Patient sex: M
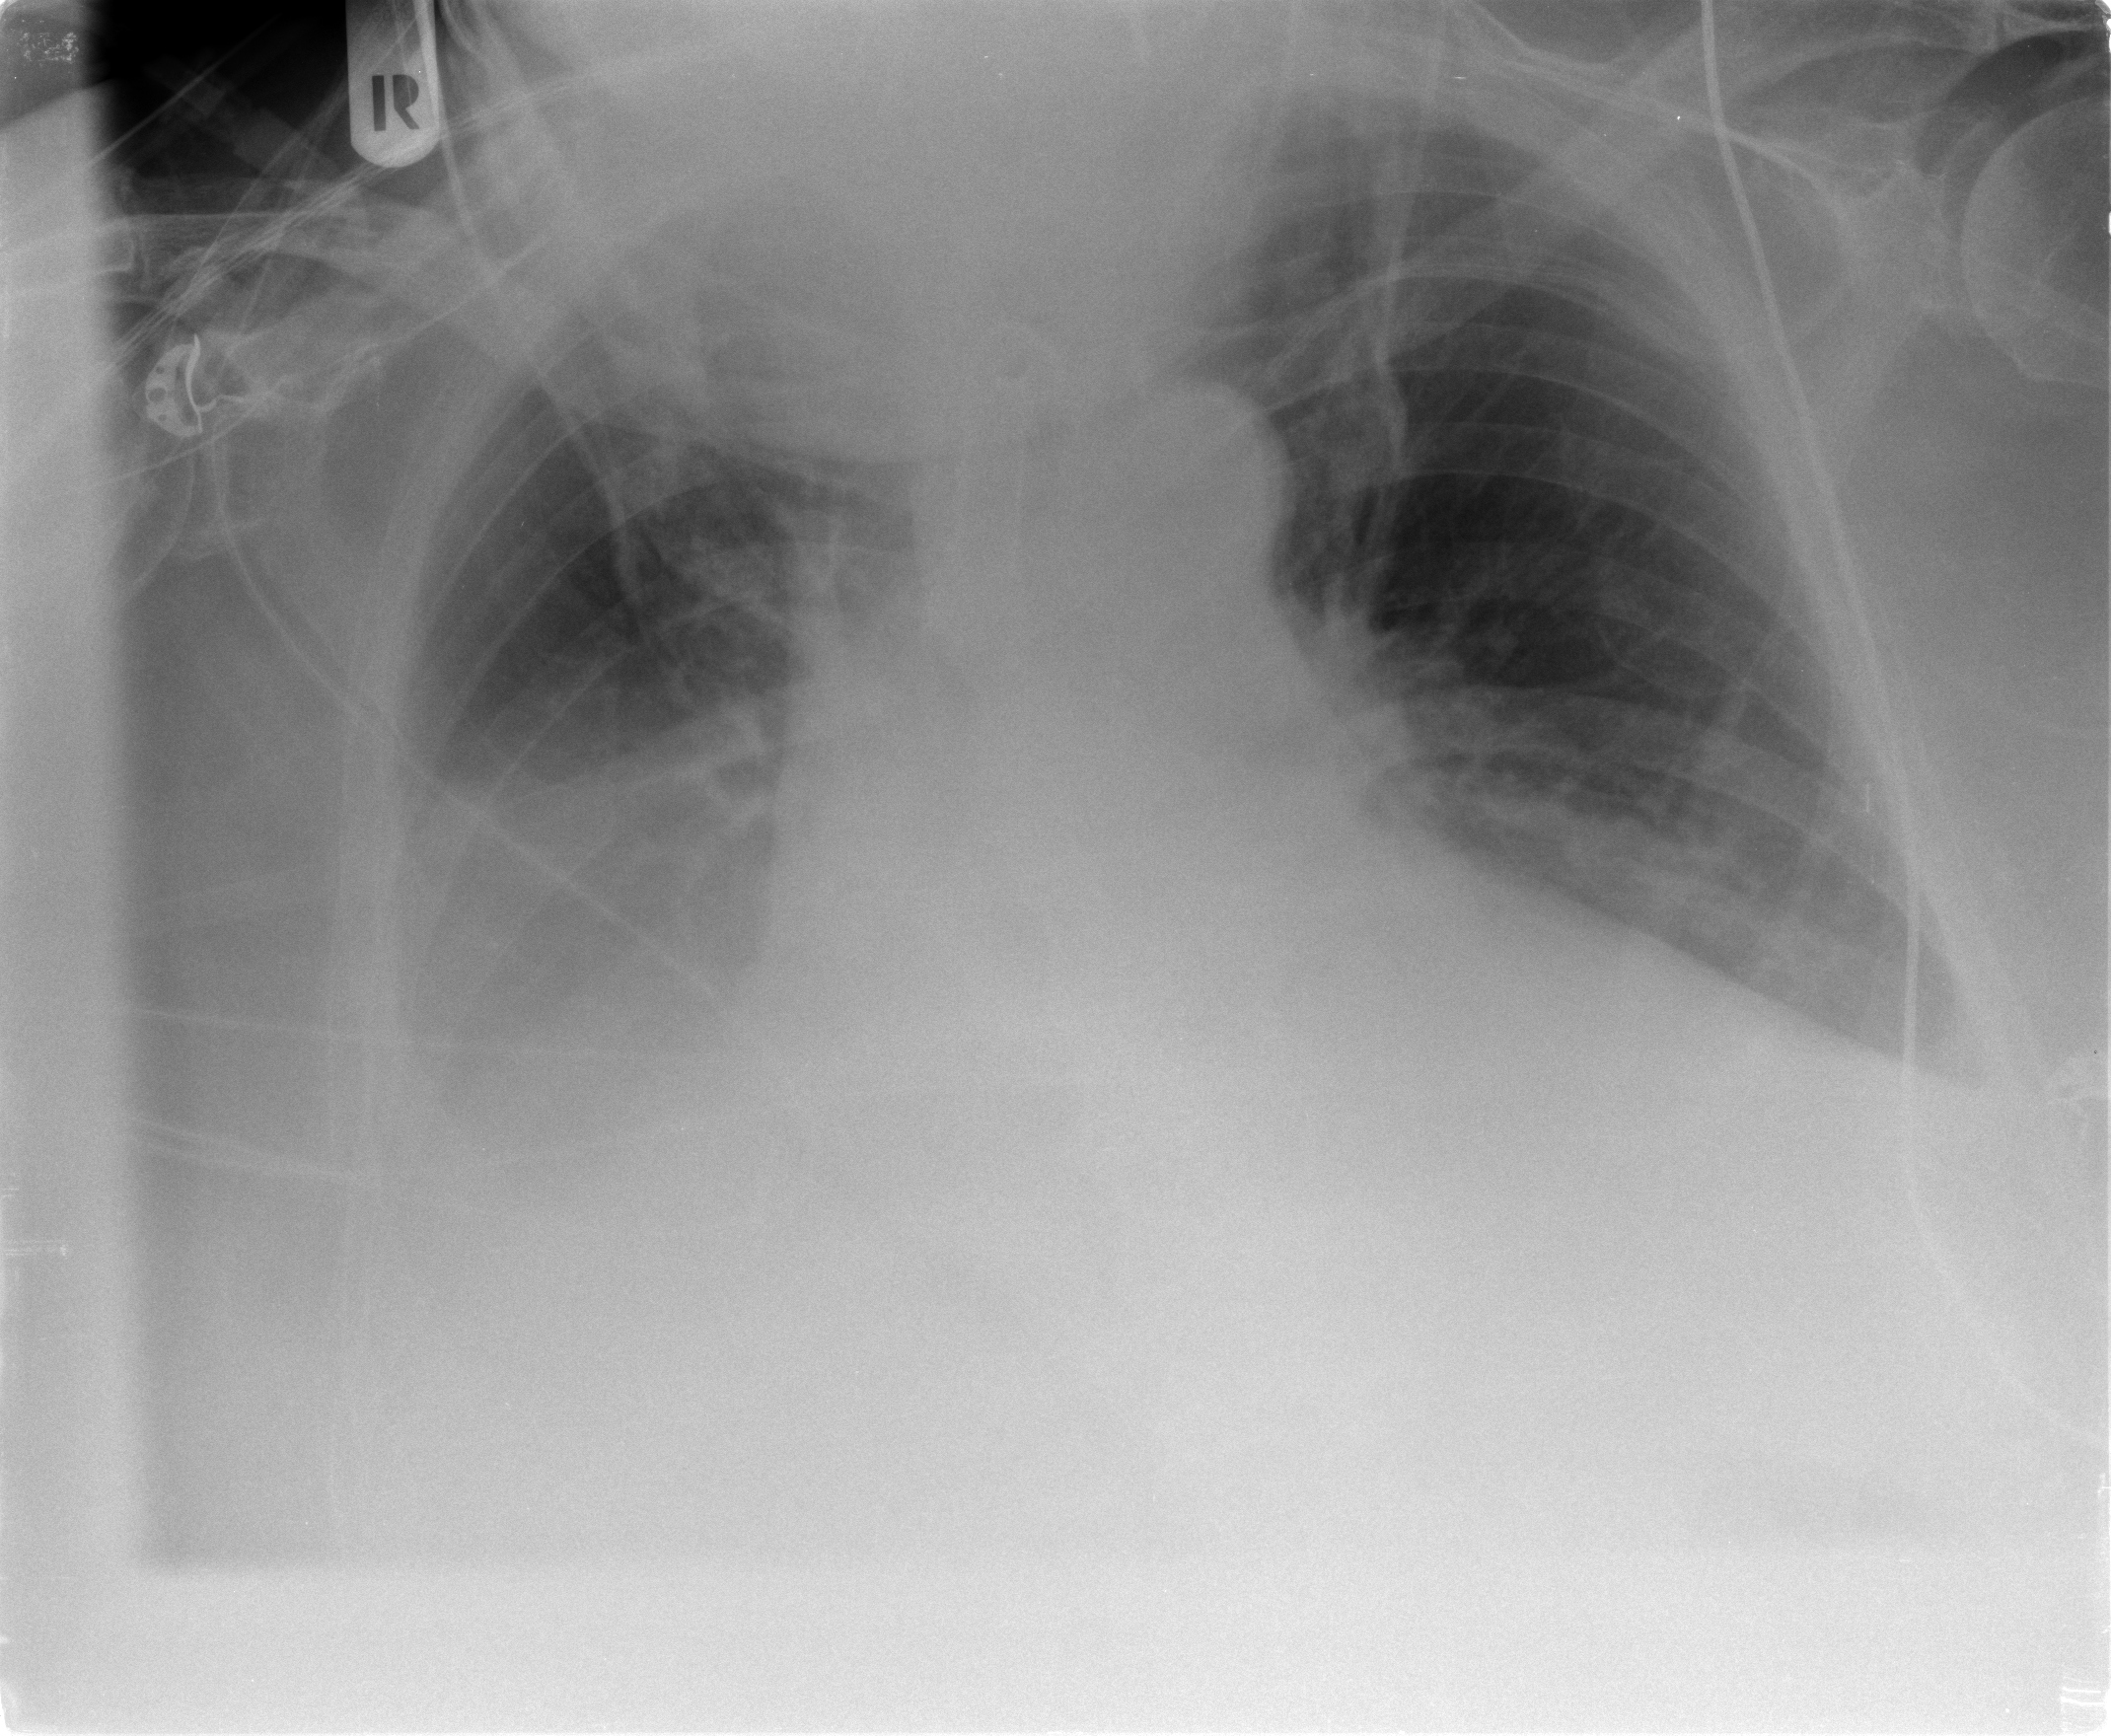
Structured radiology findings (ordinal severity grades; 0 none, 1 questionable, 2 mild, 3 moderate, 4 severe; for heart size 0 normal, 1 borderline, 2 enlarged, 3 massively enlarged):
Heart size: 2
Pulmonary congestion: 1
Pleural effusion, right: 3
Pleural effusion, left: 2
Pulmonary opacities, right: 0
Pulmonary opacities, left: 0
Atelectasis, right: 2
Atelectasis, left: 2